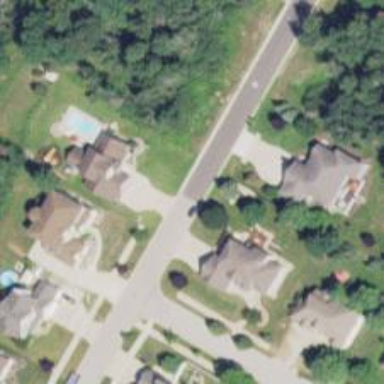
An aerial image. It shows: Residential road with asphalt surface. There is sidewalk on the left side.